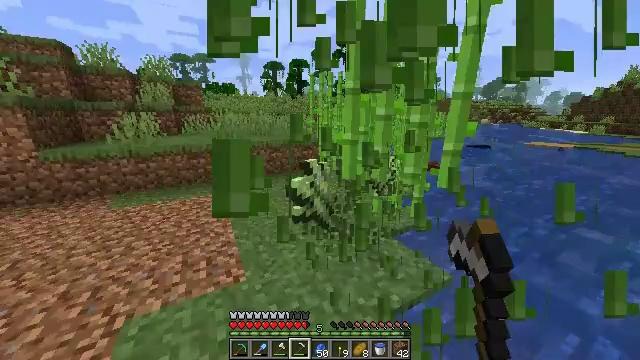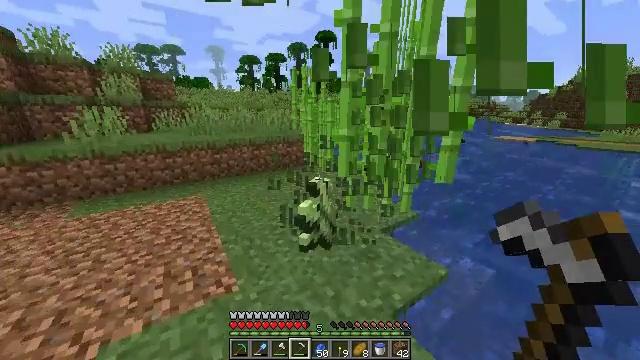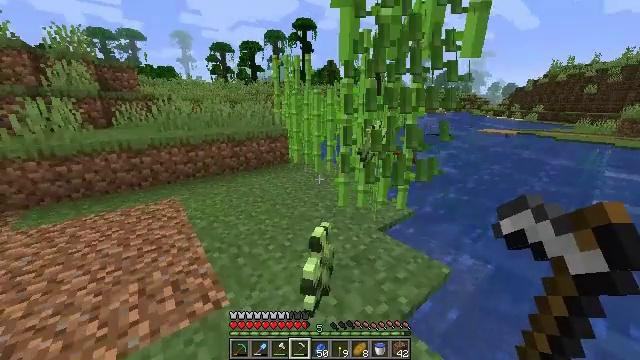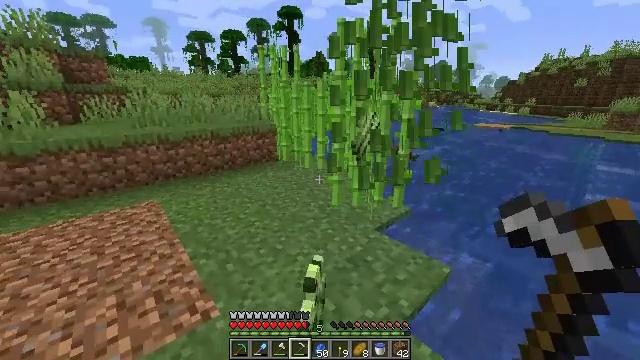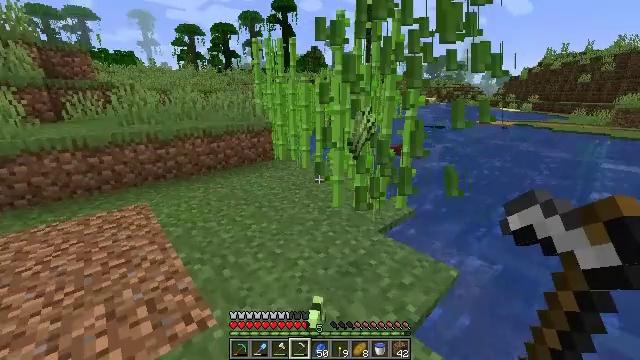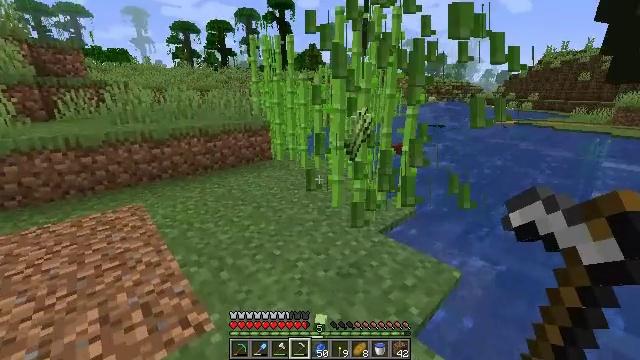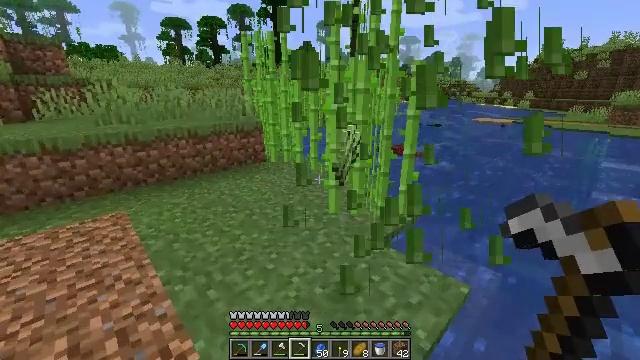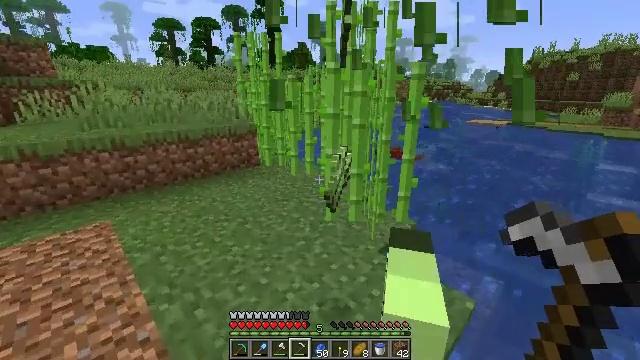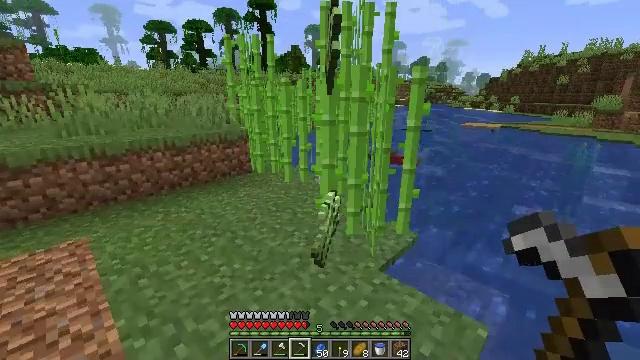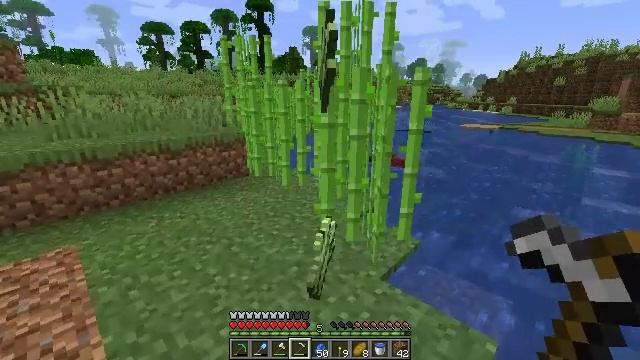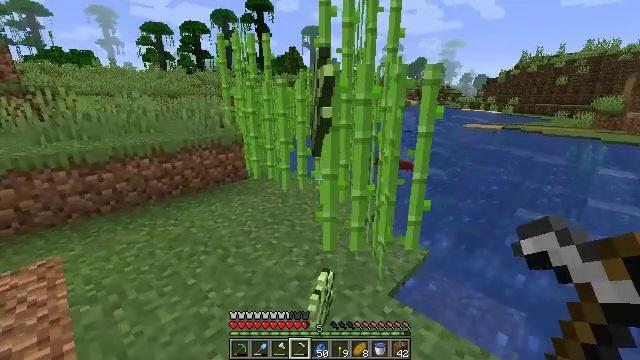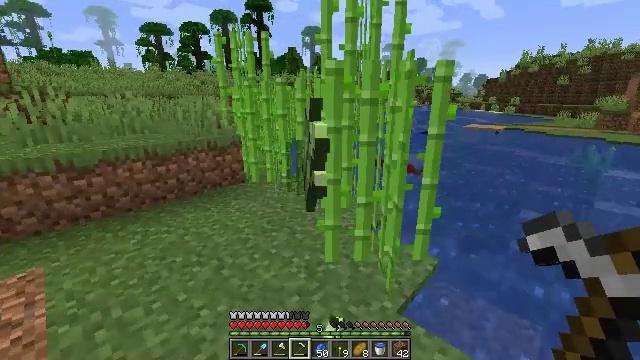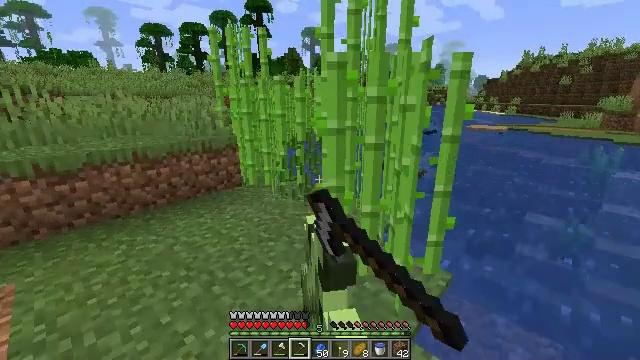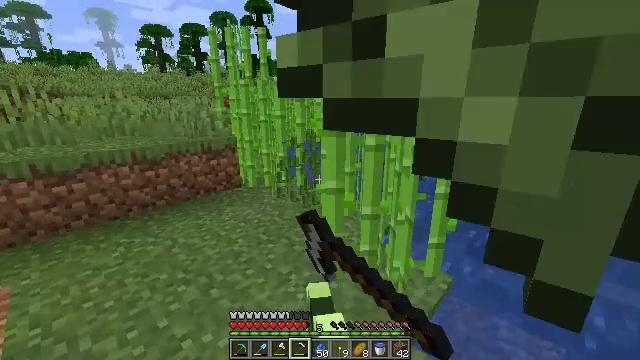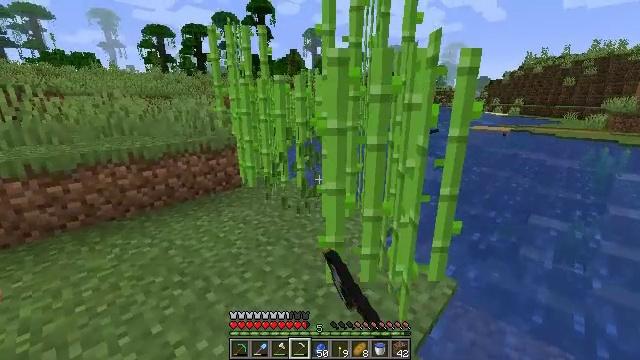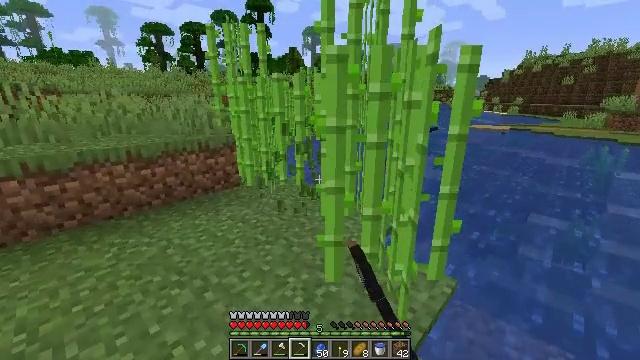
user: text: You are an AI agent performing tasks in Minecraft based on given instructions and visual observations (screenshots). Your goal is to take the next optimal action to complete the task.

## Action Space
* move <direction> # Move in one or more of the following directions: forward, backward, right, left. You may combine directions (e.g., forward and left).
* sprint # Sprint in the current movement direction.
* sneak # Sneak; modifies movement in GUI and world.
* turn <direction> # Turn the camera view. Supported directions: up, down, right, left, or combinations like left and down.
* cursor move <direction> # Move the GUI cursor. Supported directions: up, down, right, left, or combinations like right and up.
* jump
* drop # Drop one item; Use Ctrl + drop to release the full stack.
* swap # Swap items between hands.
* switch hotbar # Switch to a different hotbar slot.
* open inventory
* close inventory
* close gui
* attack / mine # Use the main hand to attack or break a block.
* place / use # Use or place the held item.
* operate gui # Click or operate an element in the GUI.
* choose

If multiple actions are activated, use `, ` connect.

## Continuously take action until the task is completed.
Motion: motion action
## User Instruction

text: Gather sugar cane for crafting.
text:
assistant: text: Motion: turn right and down, attack / mine
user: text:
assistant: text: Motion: turn right, attack / mine
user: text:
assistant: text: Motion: turn right, attack / mine
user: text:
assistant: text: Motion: attack / mine
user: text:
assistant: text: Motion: move forward, attack / mine
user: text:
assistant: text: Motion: move forward, turn right, attack / mine
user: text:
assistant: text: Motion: move forward, turn right, attack / mine
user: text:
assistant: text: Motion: move forward, turn right, attack / mine
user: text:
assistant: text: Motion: move forward, attack / mine
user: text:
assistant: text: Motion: move forward, attack / mine
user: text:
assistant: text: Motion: move forward, attack / mine
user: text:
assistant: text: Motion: attack / mine
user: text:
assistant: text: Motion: attack / mine
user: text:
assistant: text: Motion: attack / mine
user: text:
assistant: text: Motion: attack / mine
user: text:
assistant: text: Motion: move right, turn right and down, attack / mine
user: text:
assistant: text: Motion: move right, turn right, attack / mine
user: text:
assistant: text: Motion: move right, attack / mine
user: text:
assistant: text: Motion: turn left, attack / mine
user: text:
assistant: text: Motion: move forward, turn left, attack / mine
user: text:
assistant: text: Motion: move forward, attack / mine
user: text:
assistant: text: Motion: move forward, turn left, attack / mine
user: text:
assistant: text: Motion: move forward, turn left, attack / mine
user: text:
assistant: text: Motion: move forward, turn left and up, attack / mine
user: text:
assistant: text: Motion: move forward, turn left and up, attack / mine
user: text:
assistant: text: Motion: move forward, turn left and up, attack / mine
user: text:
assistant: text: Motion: move forward, turn left, attack / mine
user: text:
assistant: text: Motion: attack / mine
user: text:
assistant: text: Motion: attack / mine
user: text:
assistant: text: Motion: attack / mine